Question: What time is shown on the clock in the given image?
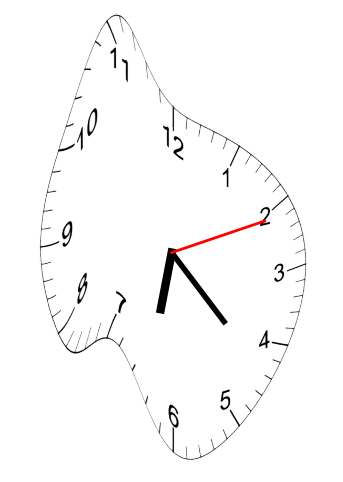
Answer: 06:22:11